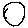
Label: circle